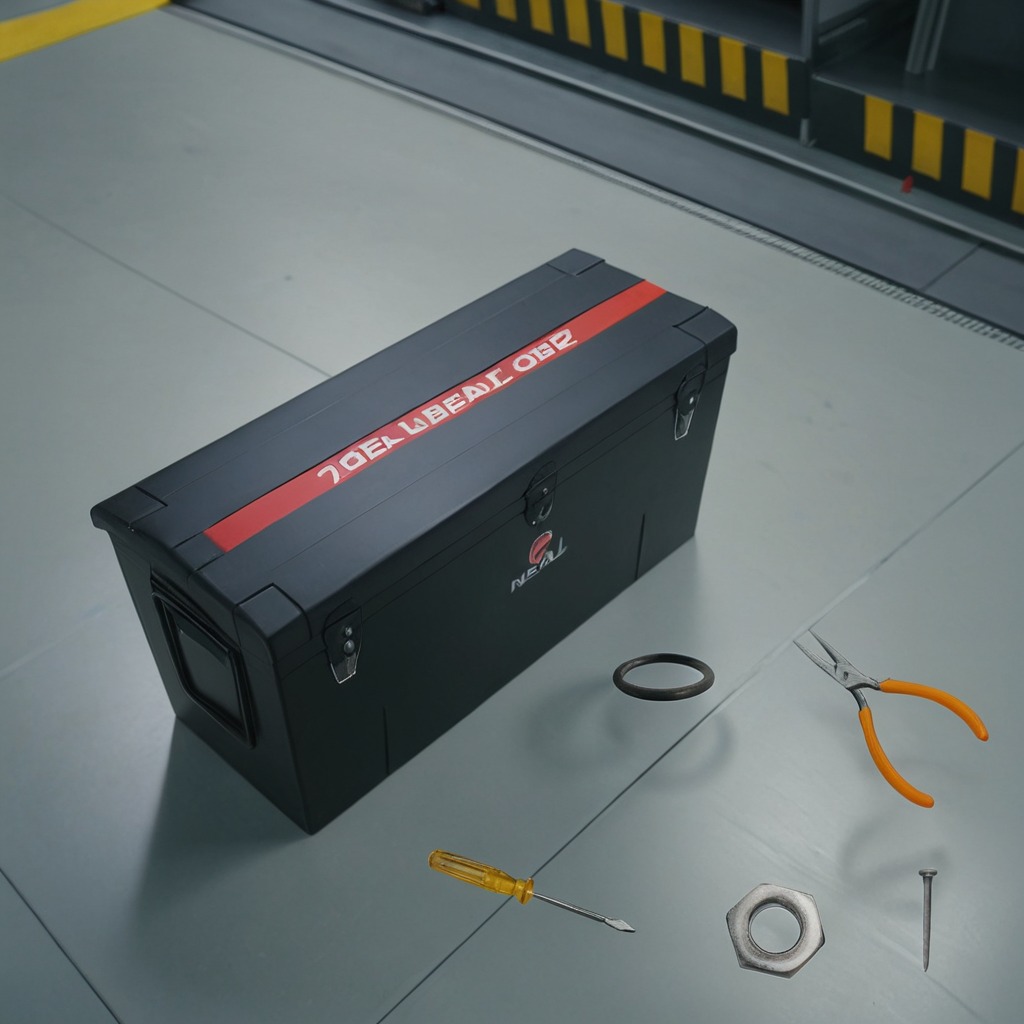
A rubber o-ring, an iron nail, pliers, a screwdriver, and a metal nut are lying on the toolbox surface in an airplane hangar workshop.